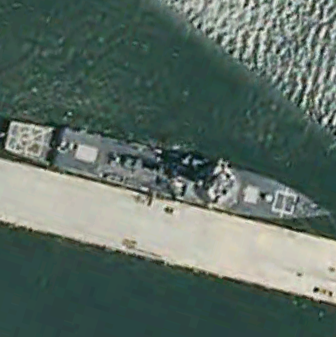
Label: cruiser